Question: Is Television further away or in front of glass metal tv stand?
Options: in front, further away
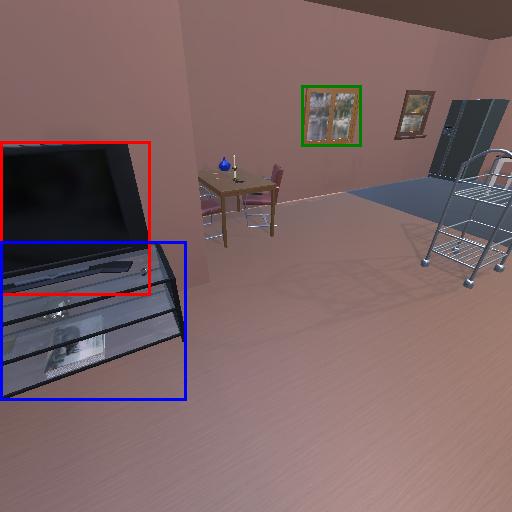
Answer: in front